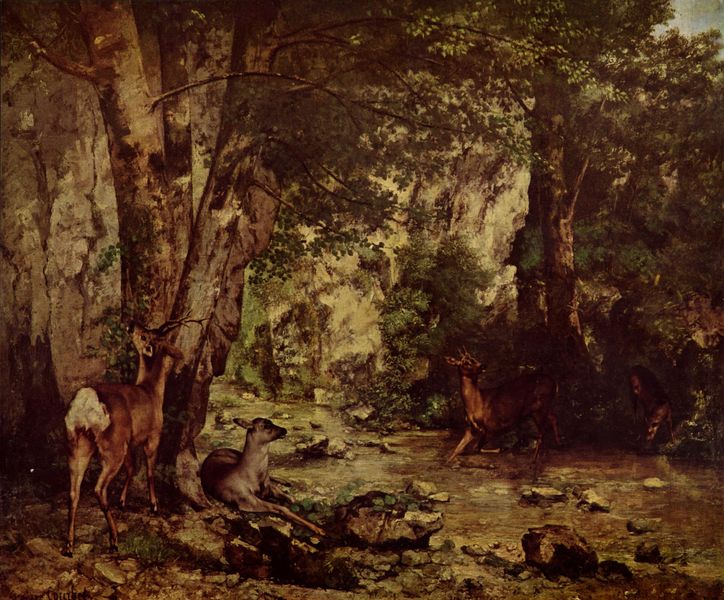
Titel: Rehbock im Wald
Künstler: Gustave Courbet
Standort: Paris
Institution: Musée d'Orsay
Schlagwörter: baum, berg, blau, blätter, dunkel, felsen, gemälde, himmel, laub, mann, schatten, schlaf, wasser, weiß, baumstämme, bäume, fluss, grün, landschaft, ufer, äste, braun, frankreich, grau, hell, licht, schwarz, ölbild, blick, gras, tier, tiere, weg, trinken, stehen, stein, steine, spiegel, ast, bach, baumstamm, dämmerung, natur, stamm, vieh, wege, realismus, blatt, wald, hintern, sommer, ruhe, liegen, ruhen, düster, naturalismus, perspektive, berge, fels, gebirge, grasen, herbst, pause, stämme, wild, liegend, harmonie, courbet, bayern, idyll, lichtung, jagd, hirsch, hirsche, kitz, reh, rehe, fressen, felse, laubbäume, schonung, tränke, eiche, barbizon, tränken, geweih, bock, weisss, äsen, trübner?, rotwild, runkel, zeichnerisch gemalt, eichenwald, geweiß, waldinneres, reh wald, furchte